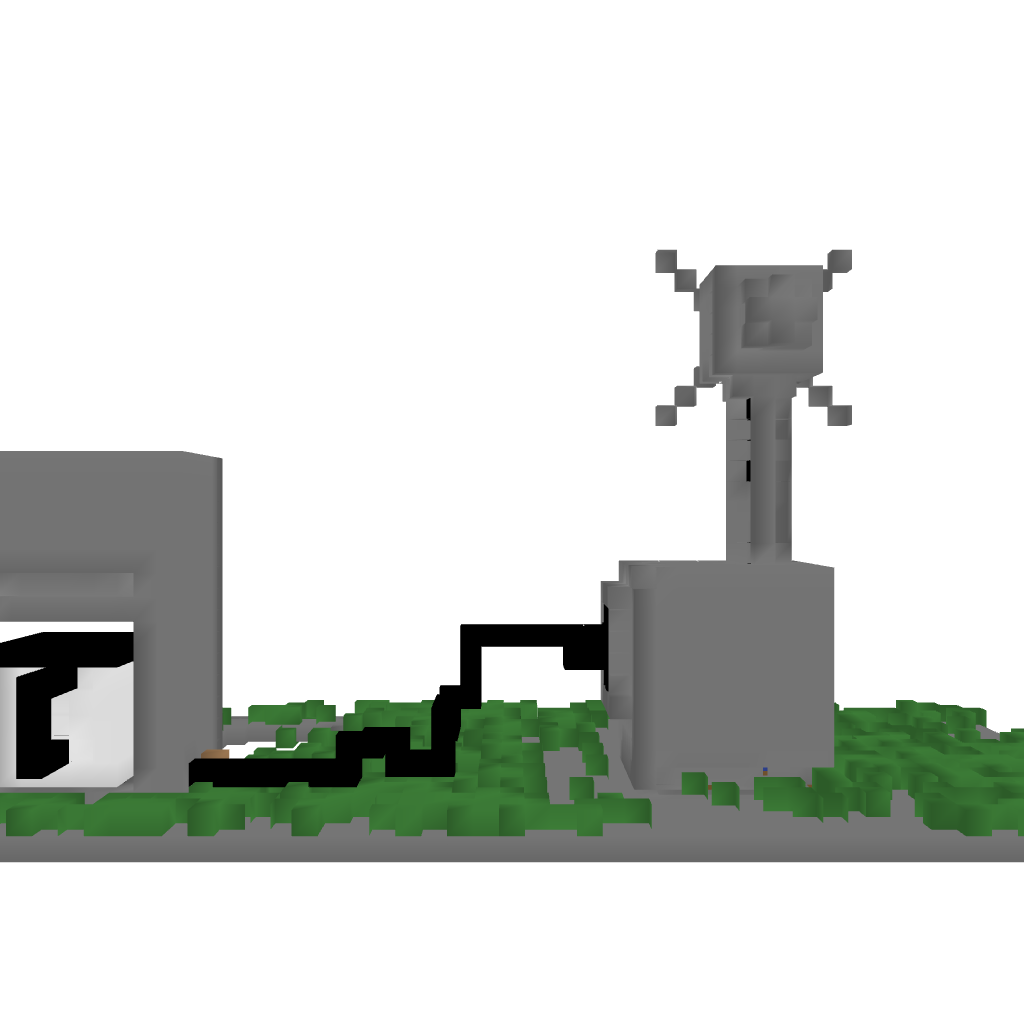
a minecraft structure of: PHILIPS coffeemaker. good quality